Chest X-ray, AP view. Patient: 45 years old, sex F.
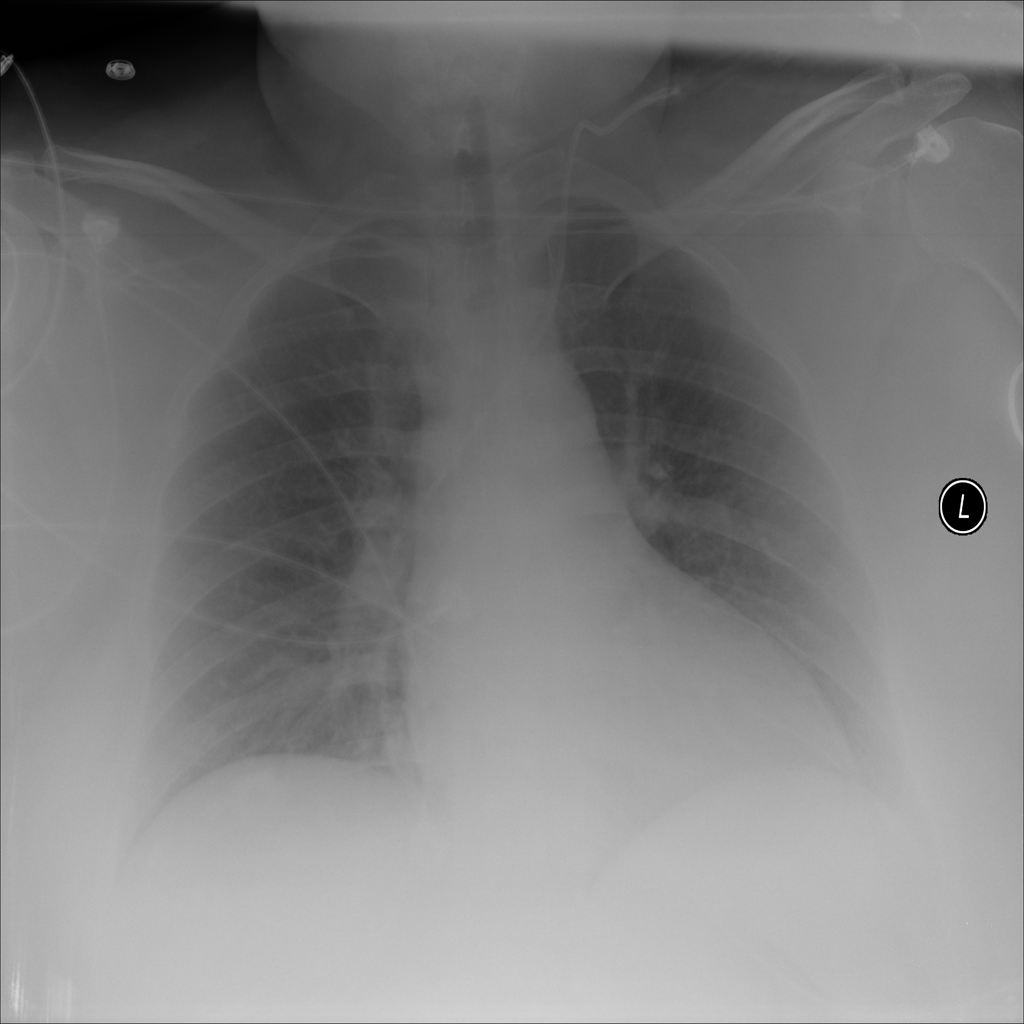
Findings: No Finding